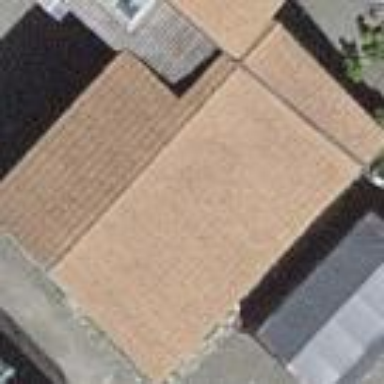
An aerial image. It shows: Rural barn.